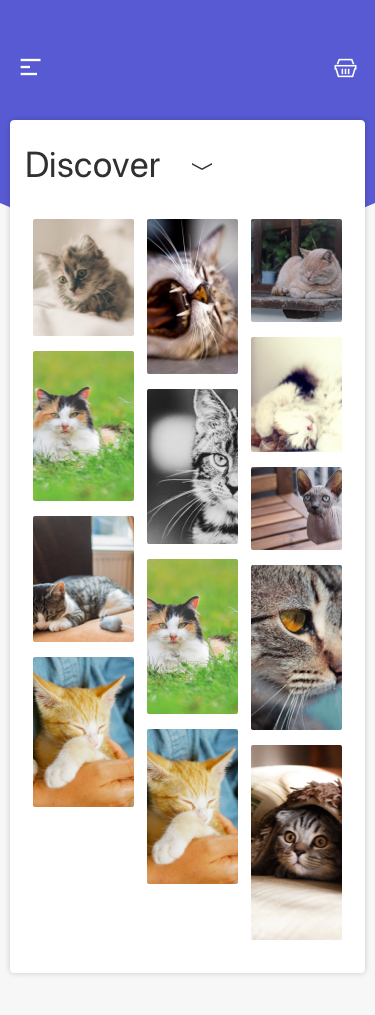
Text in this UI design:
Discover